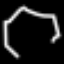
Label: octagon